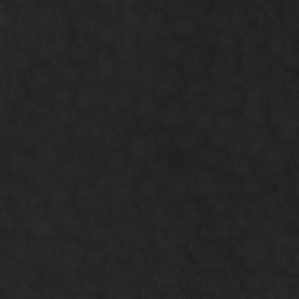
Label: non_frost